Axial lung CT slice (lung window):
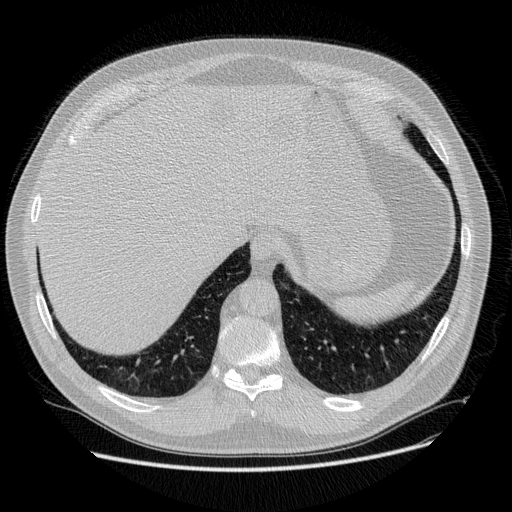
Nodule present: no